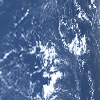
Label: water